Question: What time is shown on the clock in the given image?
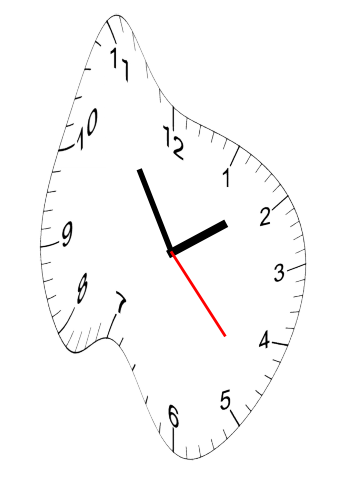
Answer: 01:54:23